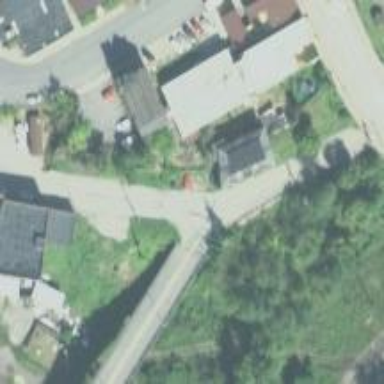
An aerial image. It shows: Viaduct bridge over residential road.